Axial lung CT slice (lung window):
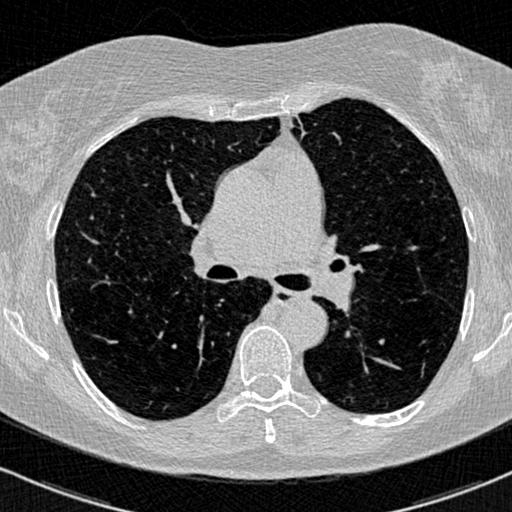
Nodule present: no